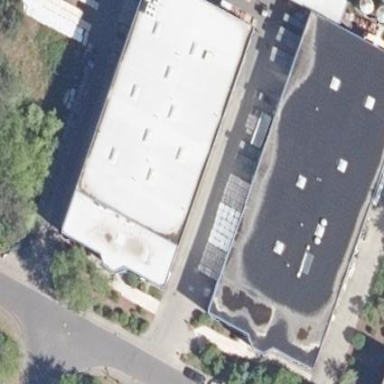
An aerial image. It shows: Commercial building.